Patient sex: F
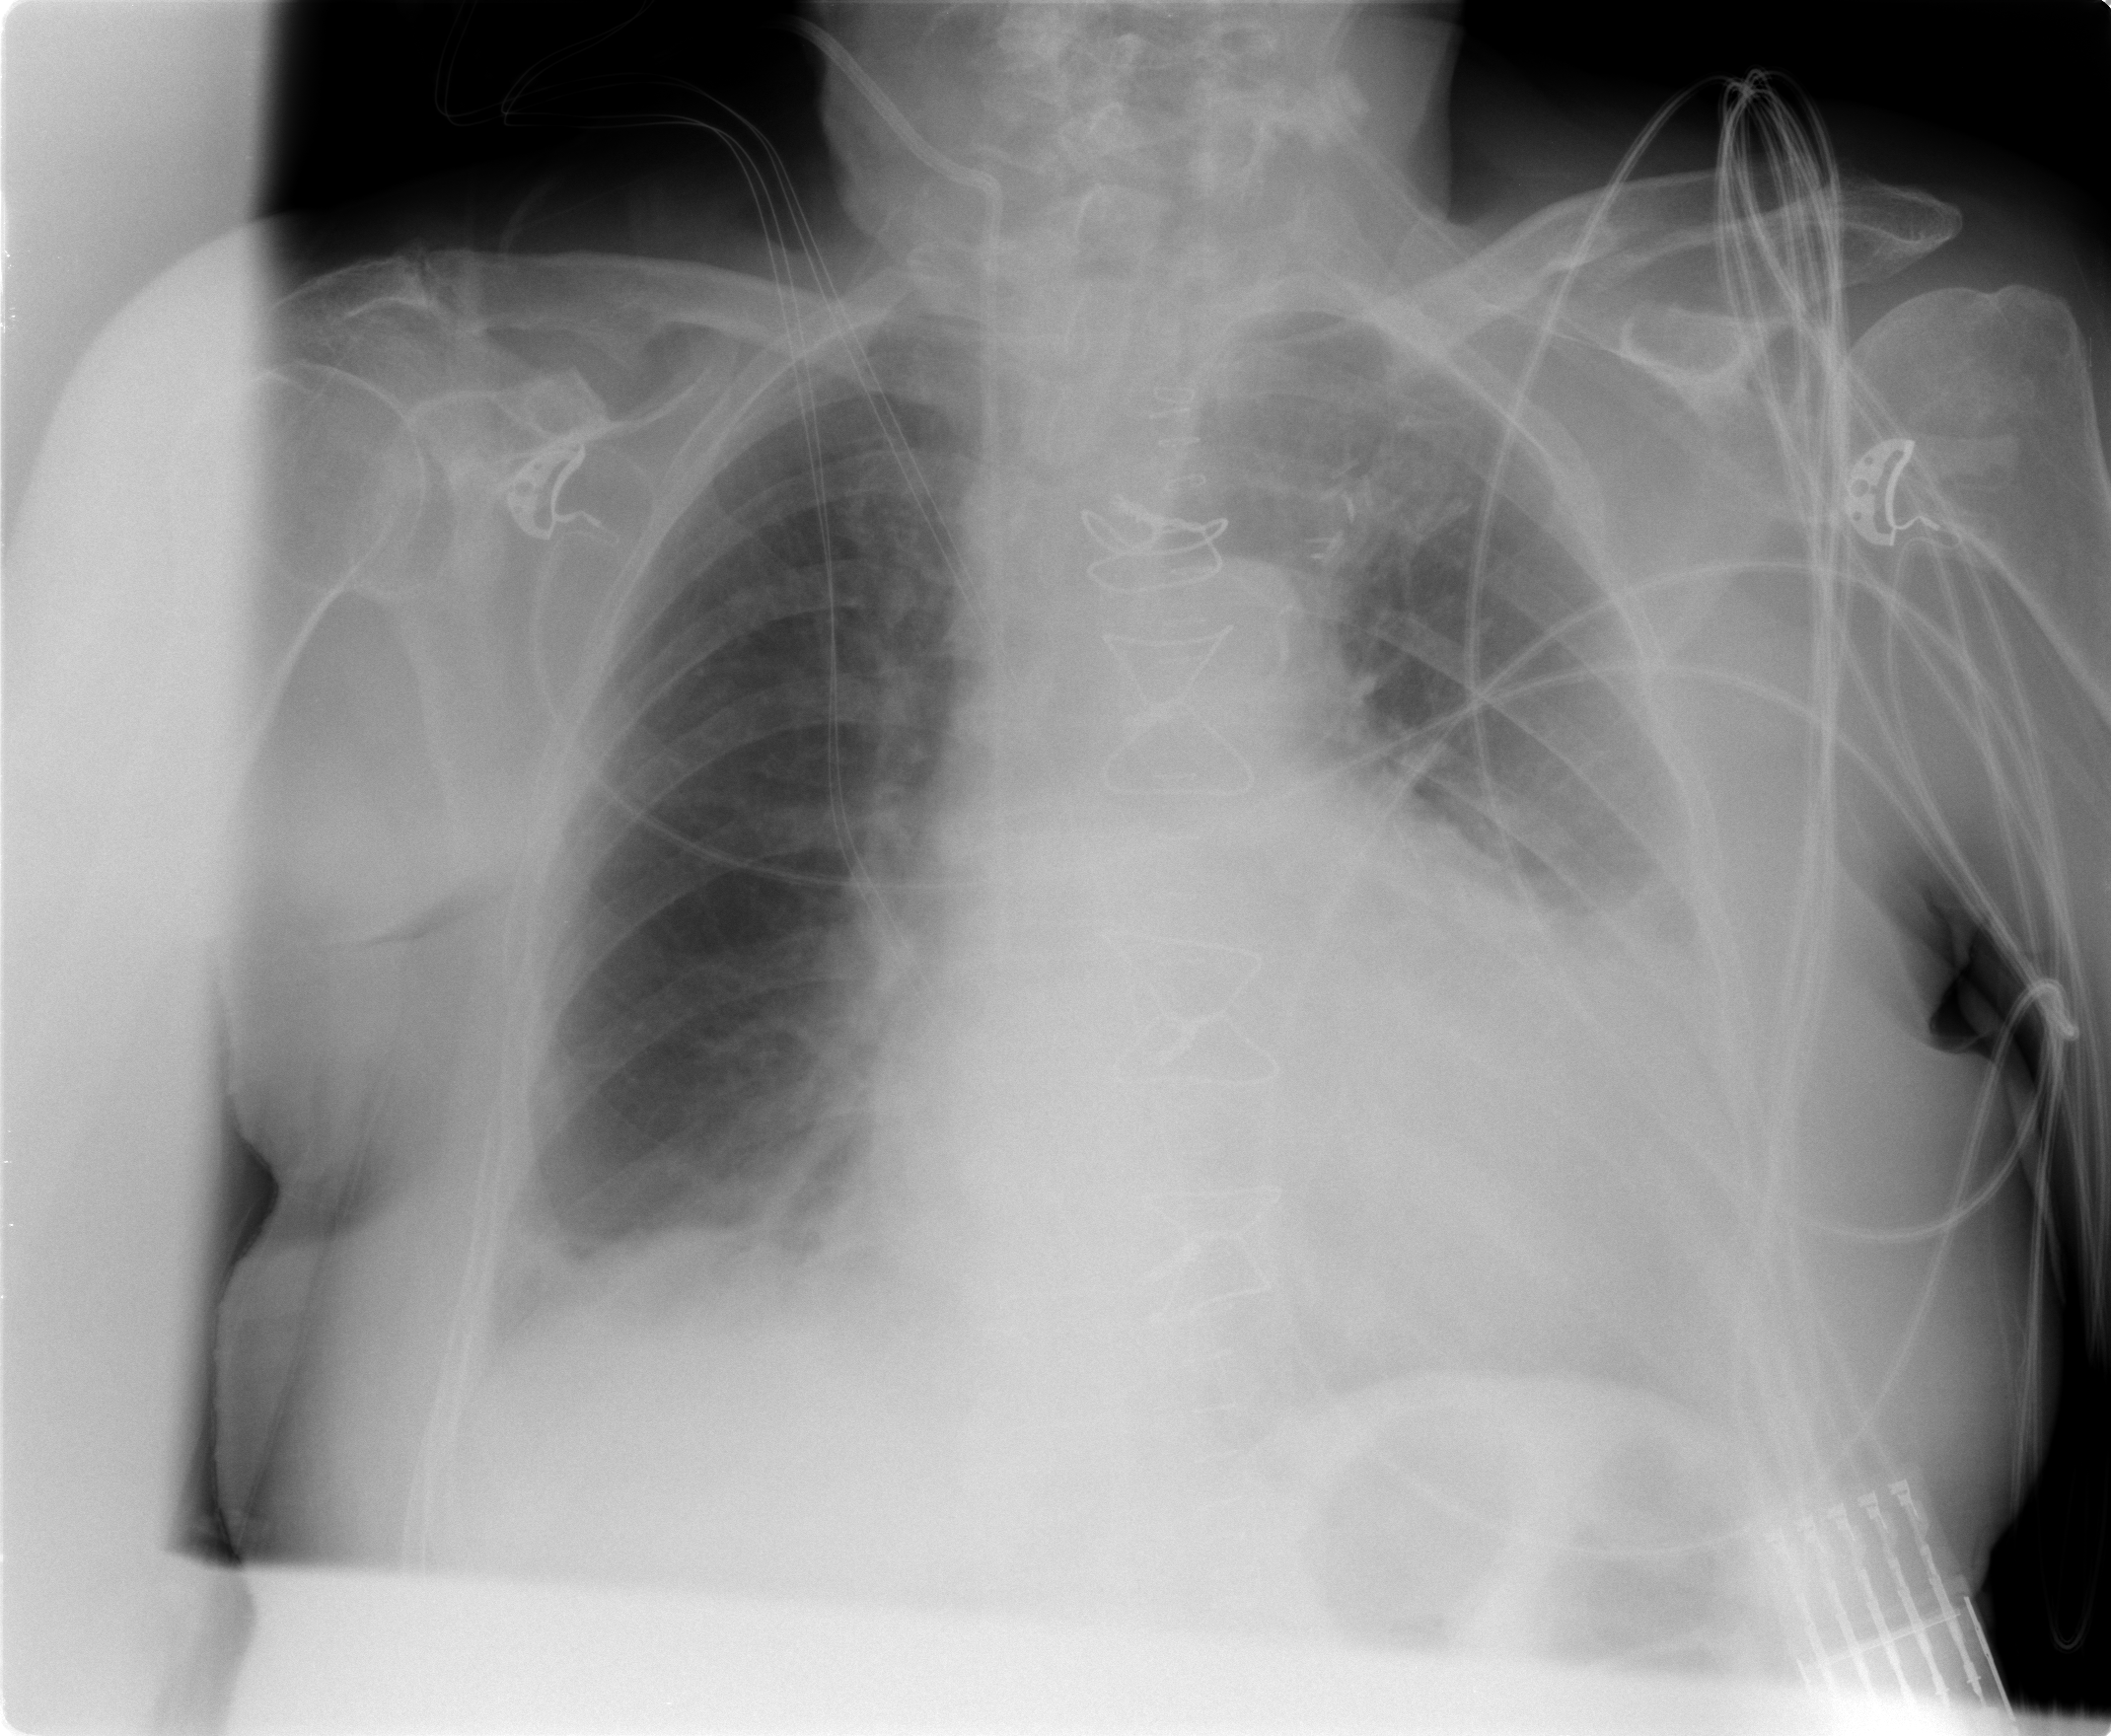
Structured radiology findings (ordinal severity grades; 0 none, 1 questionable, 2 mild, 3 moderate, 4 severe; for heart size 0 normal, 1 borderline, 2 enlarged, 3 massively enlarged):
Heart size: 2
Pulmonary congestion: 0
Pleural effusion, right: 1
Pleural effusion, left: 2
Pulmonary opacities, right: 0
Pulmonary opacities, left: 0
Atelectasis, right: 2
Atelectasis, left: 2